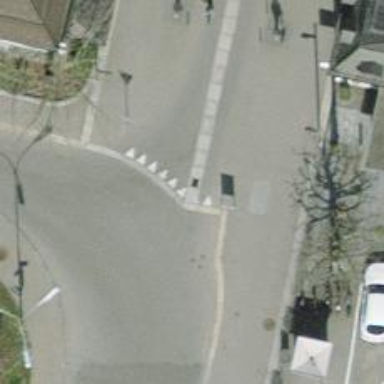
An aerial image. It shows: Living street with asphalt surface. It includes opposite cycleway.